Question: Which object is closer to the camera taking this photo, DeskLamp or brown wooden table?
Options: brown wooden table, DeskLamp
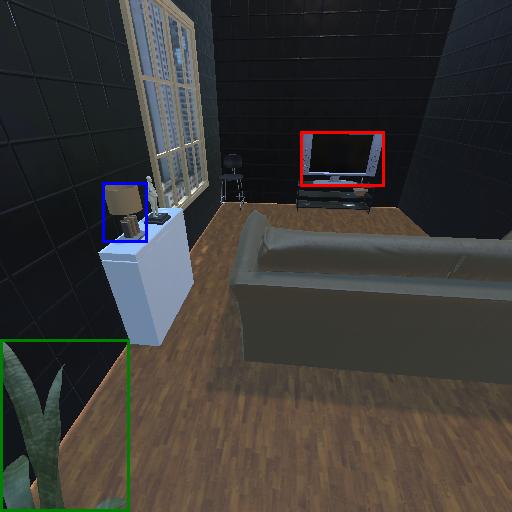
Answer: brown wooden table